Question: I have a dataset with 100 Timestamp points. While when I plot the chart, the horizontal axis indicates all time points, and so all time points were overlapped together. How to indicates some regular time points on the horizontal axis rather than show all of them?
'''
EU
T_DCEP DCEP
1 05/02/2016 1:28 1.14596
2 05/02/2016 1:39 1.14684
3 05/02/2016 2:04 1.14488
4 05/02/2016 3:15 1.14820
5 05/02/2016 3:34 1.14750
6 05/02/2016 4:40 1.14915
7 05/02/2016 4:56 1.14849
8 05/02/2016 5:22 1.14913
9 05/02/2016 5:55 1.14761
10 05/02/2016 6:07 1.14821
. ... ..
'''
My code:
'''
ggplot(EU,aes(T_DCEP,DCEP, group = 1)) + geom_line()+geom_point()
'''

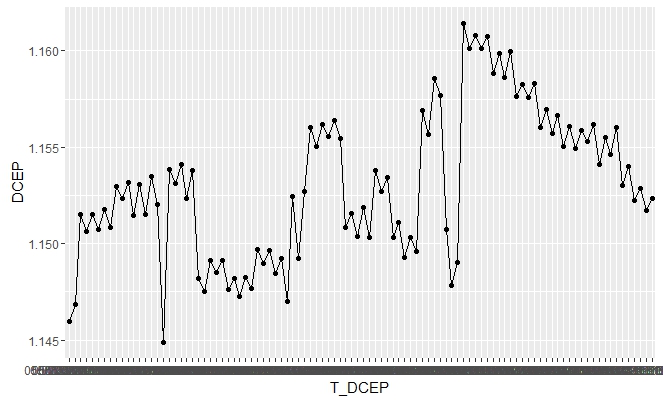
Answer: The 'class' of the variables matter when plotting. Convert to a valid date-time class to solve the problem:
'''
#Example data
set.seed(451)
dates <- seq(Sys.time()-99, Sys.time(), length.out=100)
df <- data.frame(x=dates, y=rnorm(100))
head(df)
# x y
# 1 2016-11-04 09:49:09 -<PHONE>
# 2 2016-11-04 09:49:10 <PHONE>
# 3 2016-11-04 09:49:11 2.<PHONE>
# 4 2016-11-04 09:49:12 <PHONE>
# 5 2016-11-04 09:49:13 3.<PHONE>
# 6 2016-11-04 09:49:14 <PHONE>
class(df$x)
[1] "POSIXct" "POSIXt"
'''
This example will plot correctly because it is a proper date-time class.
'''
ggplot(df, aes(x, y, group=1)) + geom_point() + geom_line()
'''
<URL>
But if I did not have a proper date-time class, it would look like your example.
'''
df$x <- as.character(dates)
ggplot(df, aes(x, y, group=1)) + geom_point() + geom_line()
'''
<URL>